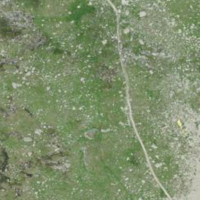
EUNIS habitat code: 31
Species observed at this site:
Saxifraga aizoides